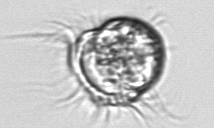
Label: Leegaardiella_ovalis